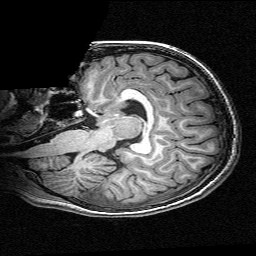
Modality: T1w
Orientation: sagittal
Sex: female
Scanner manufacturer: siemens
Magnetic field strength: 3 T
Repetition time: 2.3 s
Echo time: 0.00336 s